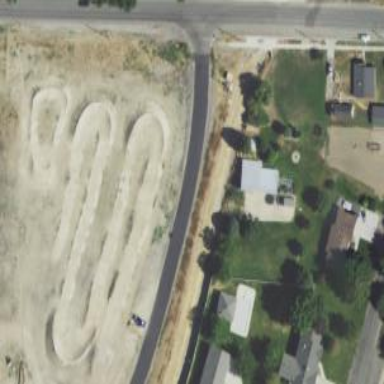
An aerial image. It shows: BMX sport pitch for leisure activities.